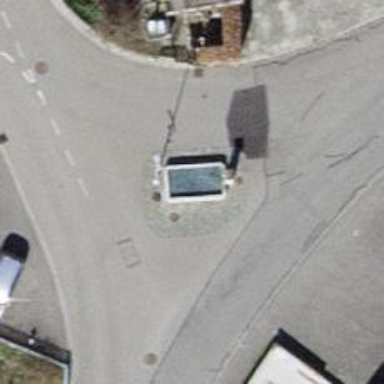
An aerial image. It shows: Drinking water amenity with drinking fountain.